Aerial crown-view tile of a tropical tree (Barro Colorado Island, Panama), acquired 20250818:
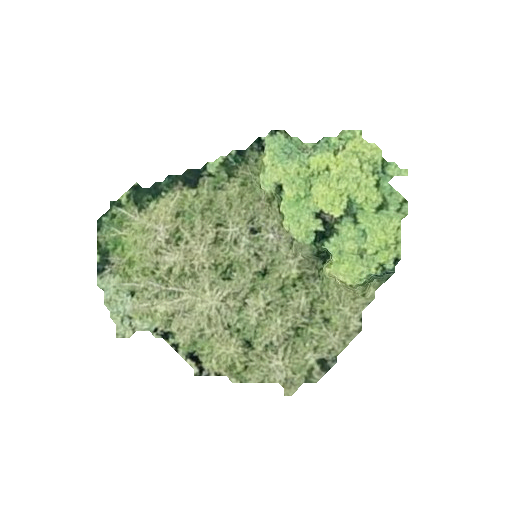
Species: Quararibea stenophylla
GBIF accepted scientific name: Quararibea stenophylla
Crown area: 82.605 m²